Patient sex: M
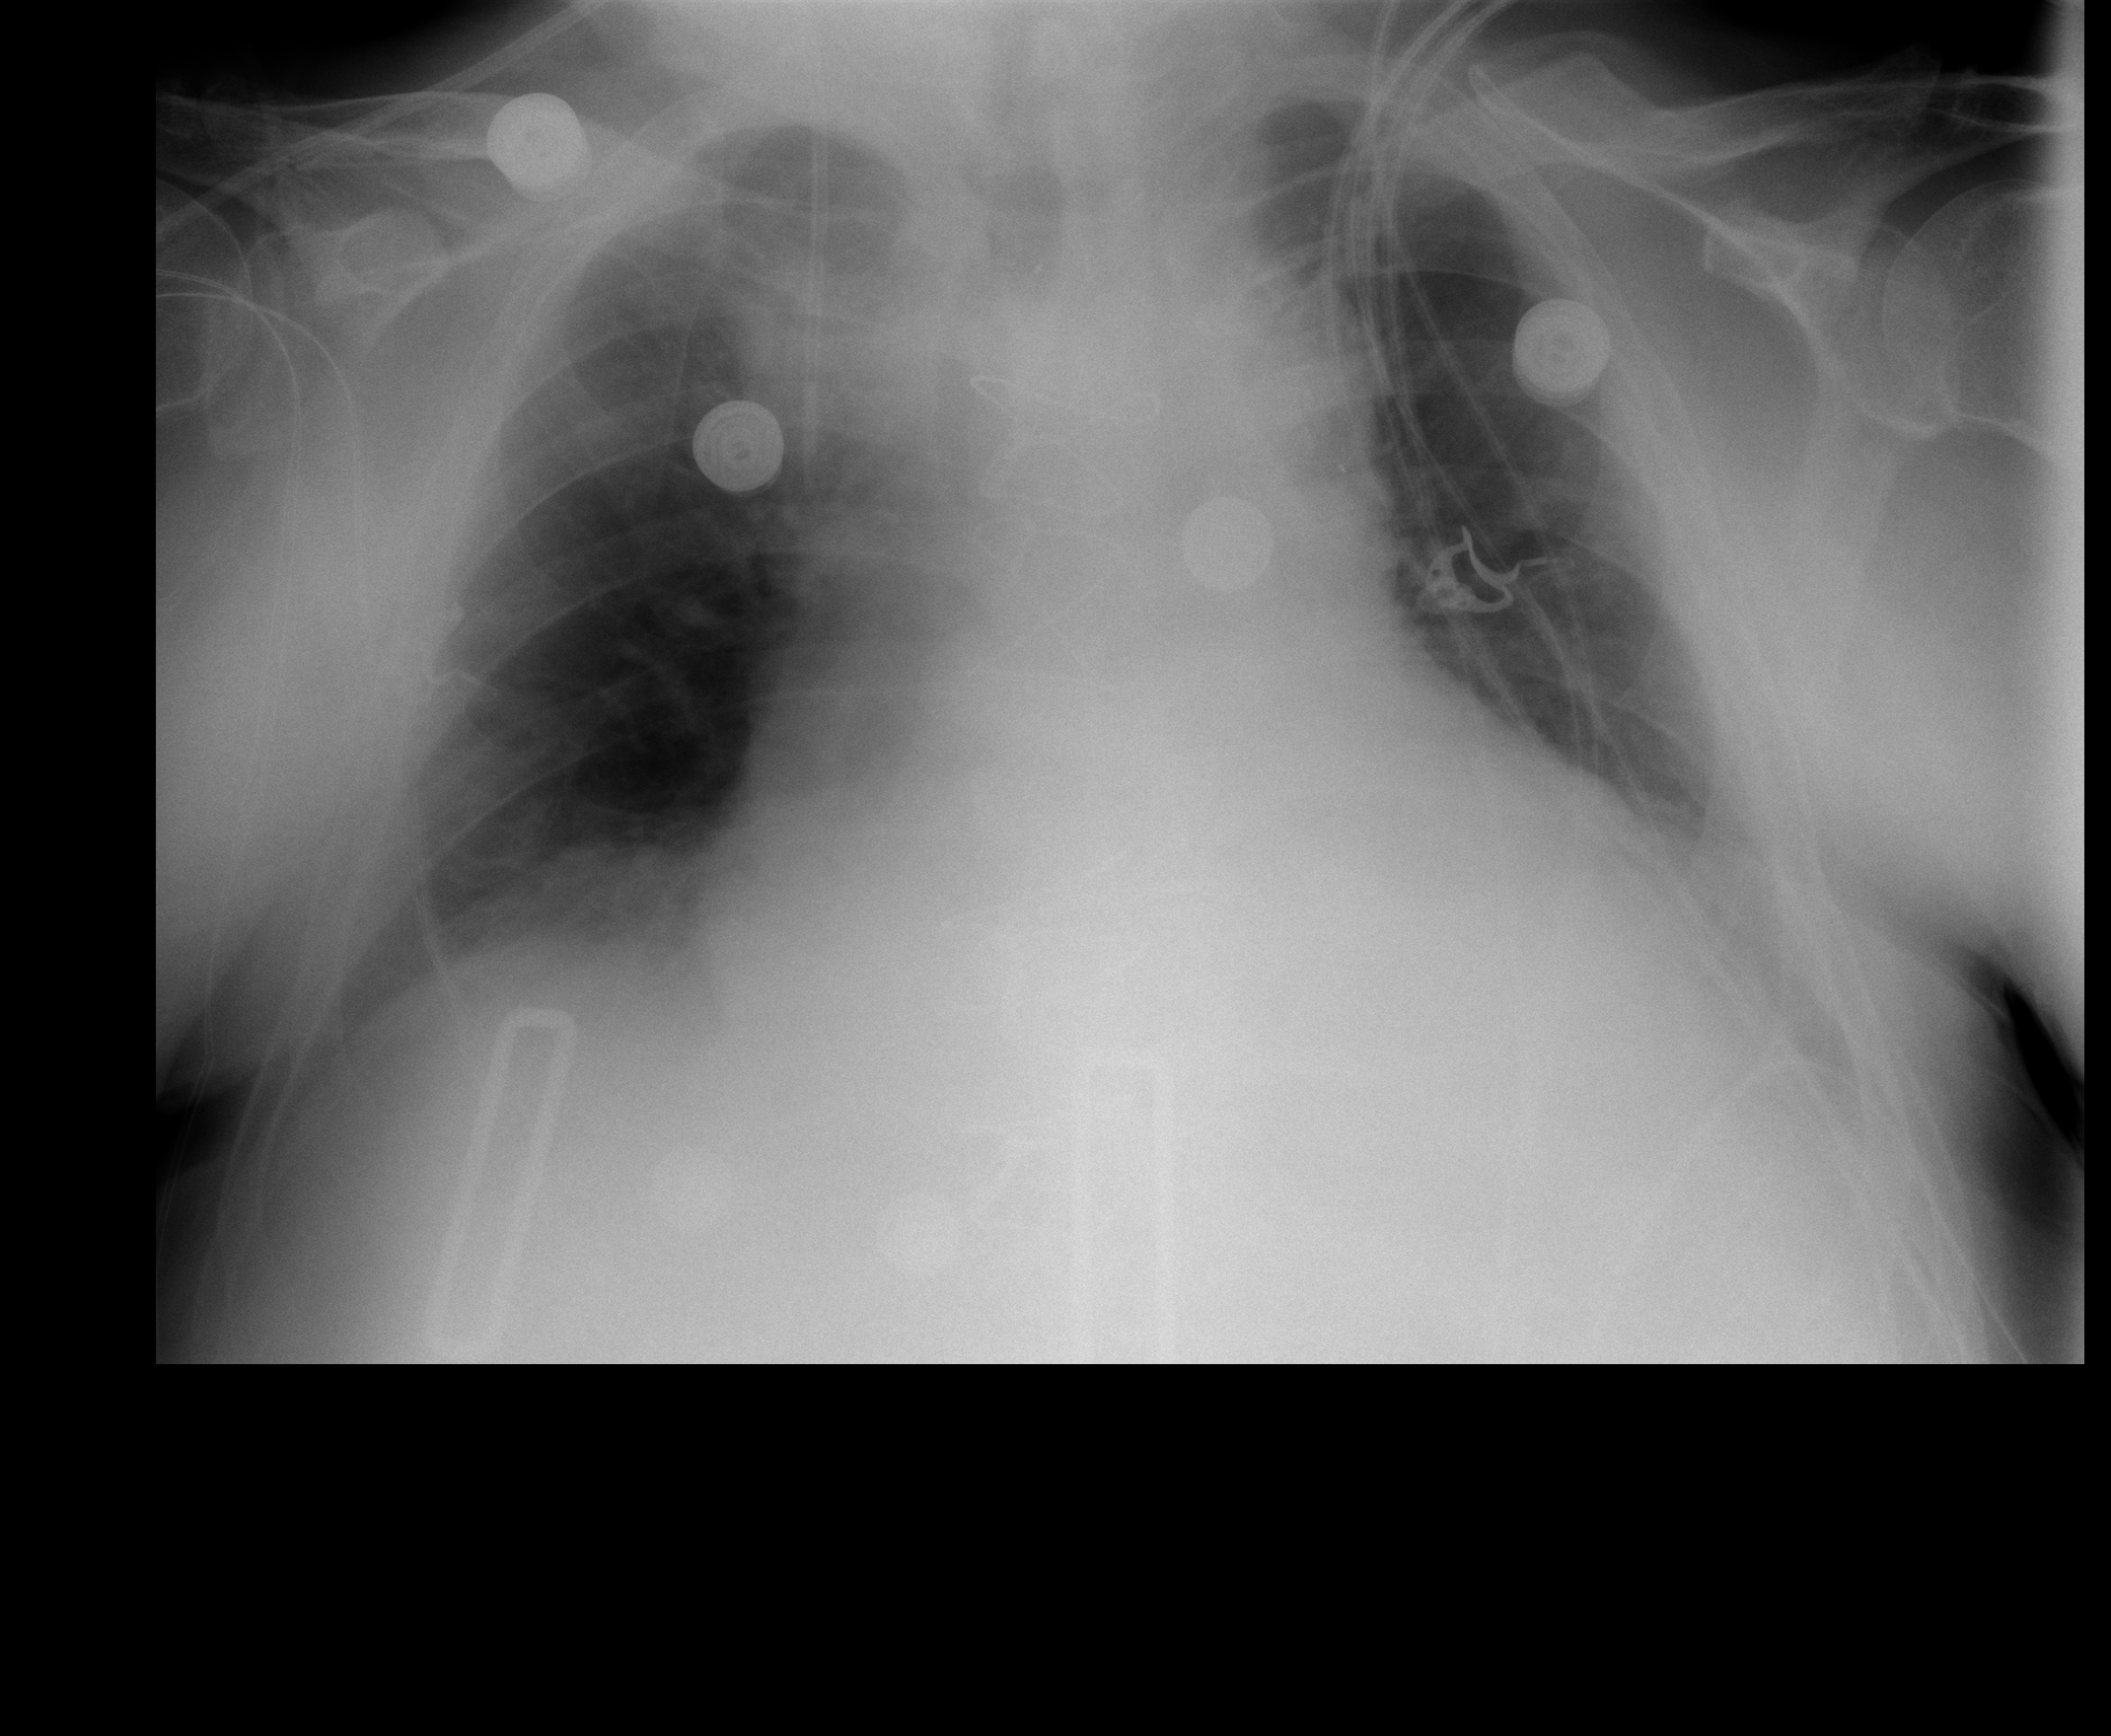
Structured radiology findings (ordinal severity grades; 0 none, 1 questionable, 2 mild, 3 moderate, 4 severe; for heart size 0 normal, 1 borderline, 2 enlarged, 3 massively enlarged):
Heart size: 2
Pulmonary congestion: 0
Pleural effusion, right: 1
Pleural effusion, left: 1
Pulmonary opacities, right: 0
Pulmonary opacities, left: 0
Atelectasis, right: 2
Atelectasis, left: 2